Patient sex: M
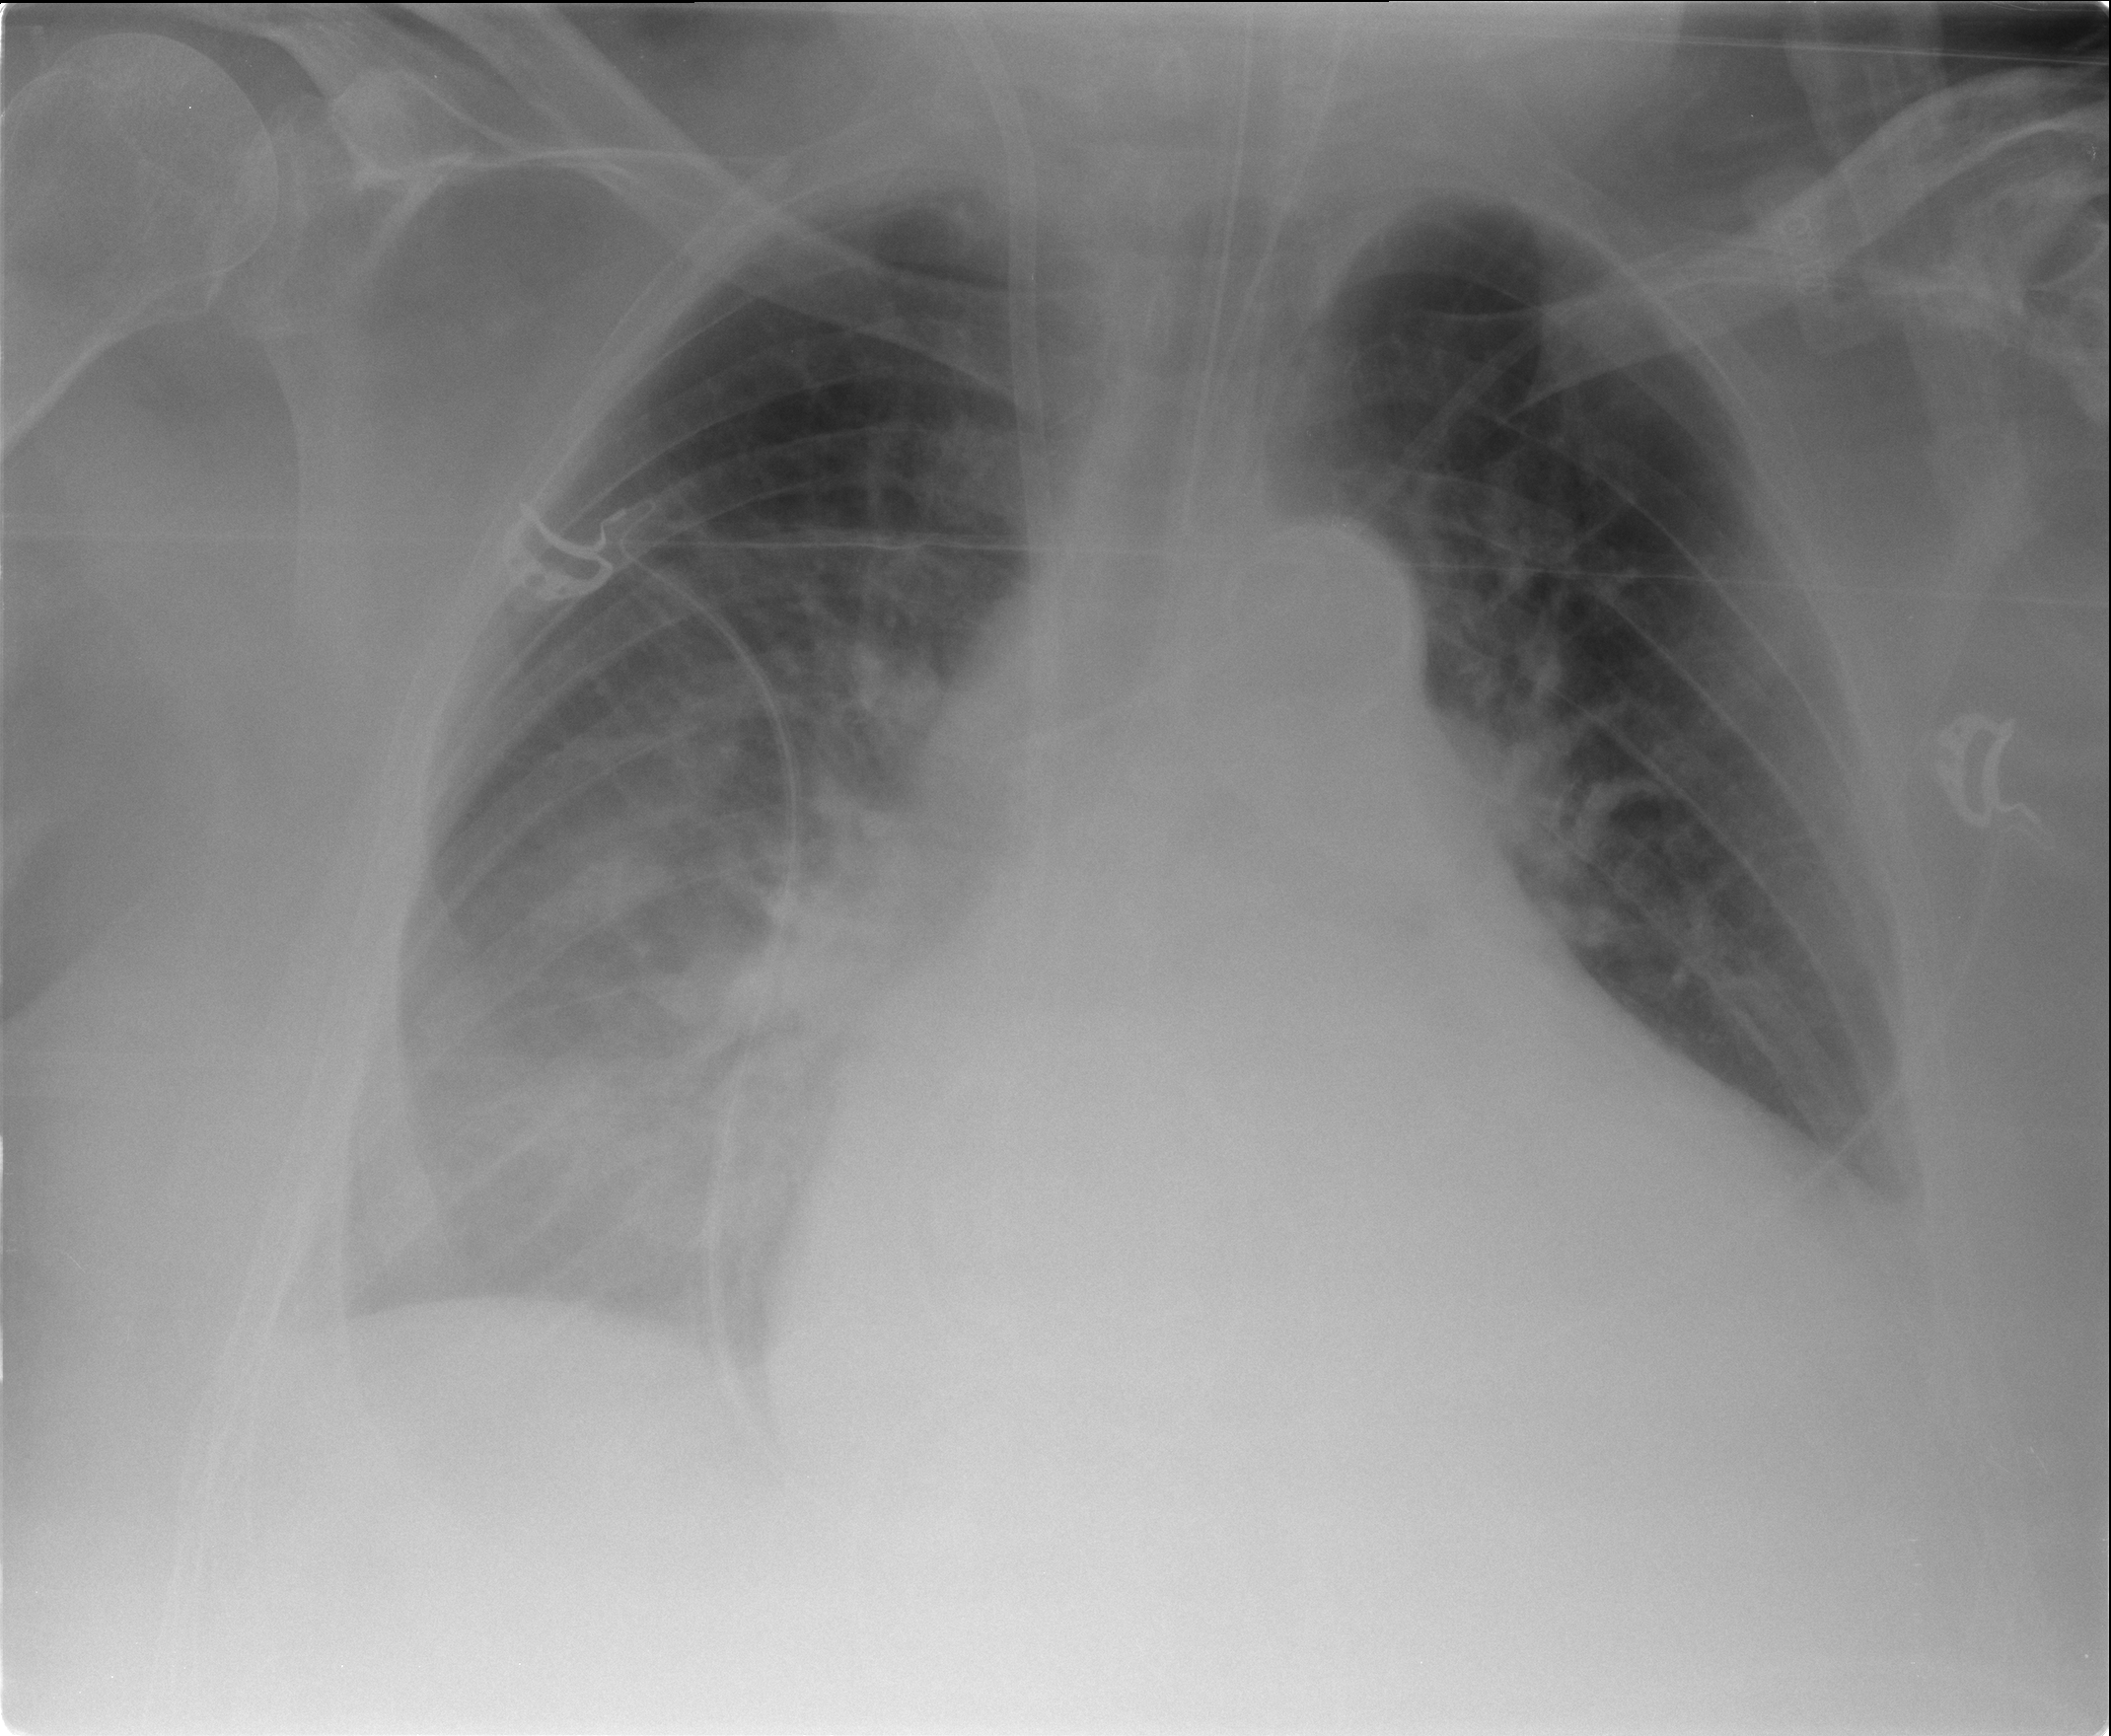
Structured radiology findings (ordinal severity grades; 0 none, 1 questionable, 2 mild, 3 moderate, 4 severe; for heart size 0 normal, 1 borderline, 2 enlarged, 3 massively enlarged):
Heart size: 3
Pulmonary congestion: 2
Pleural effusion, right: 2
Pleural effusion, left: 1
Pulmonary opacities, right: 3
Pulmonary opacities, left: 0
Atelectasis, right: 2
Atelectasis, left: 1